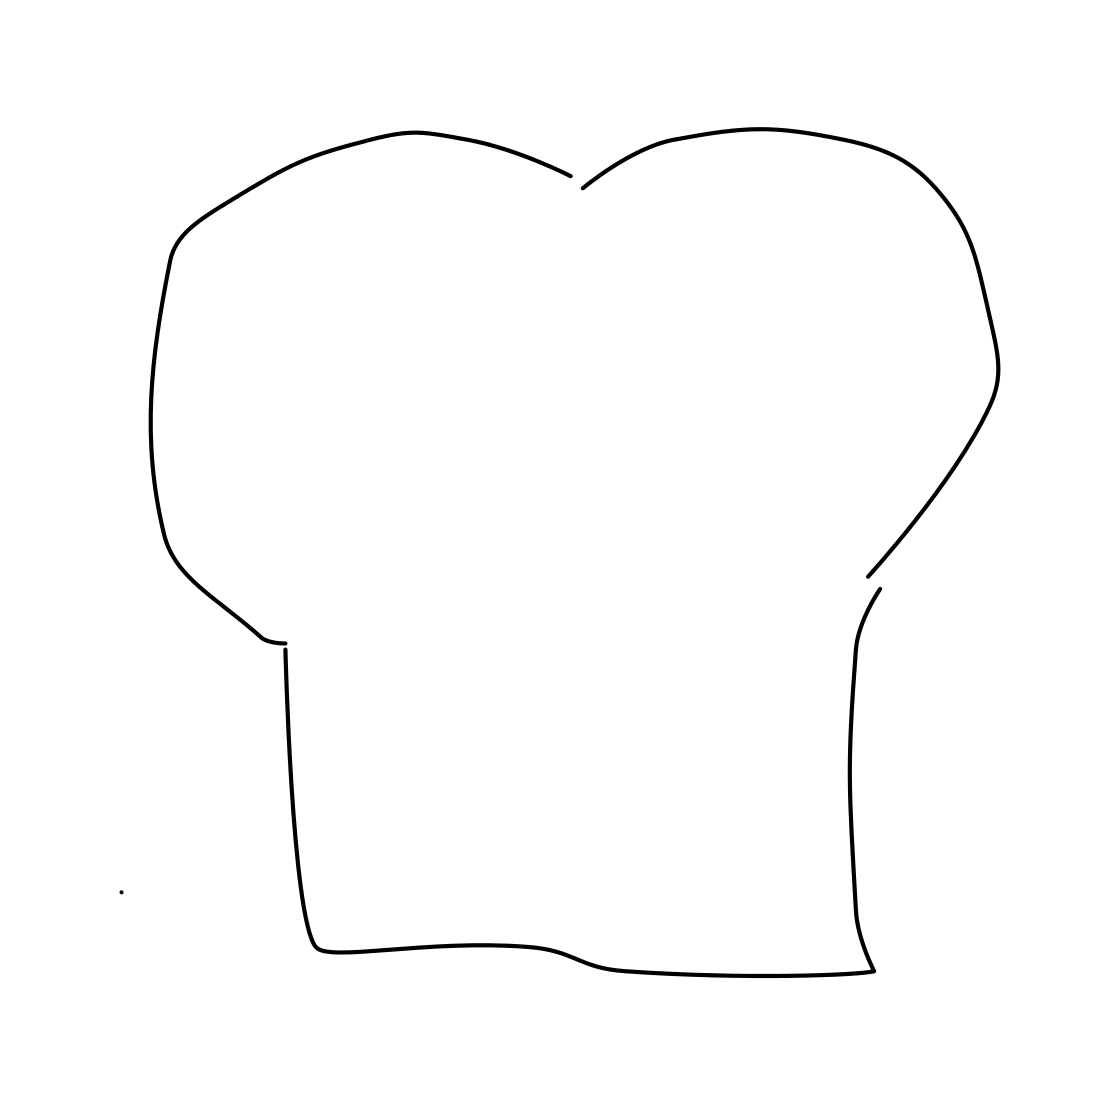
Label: bread